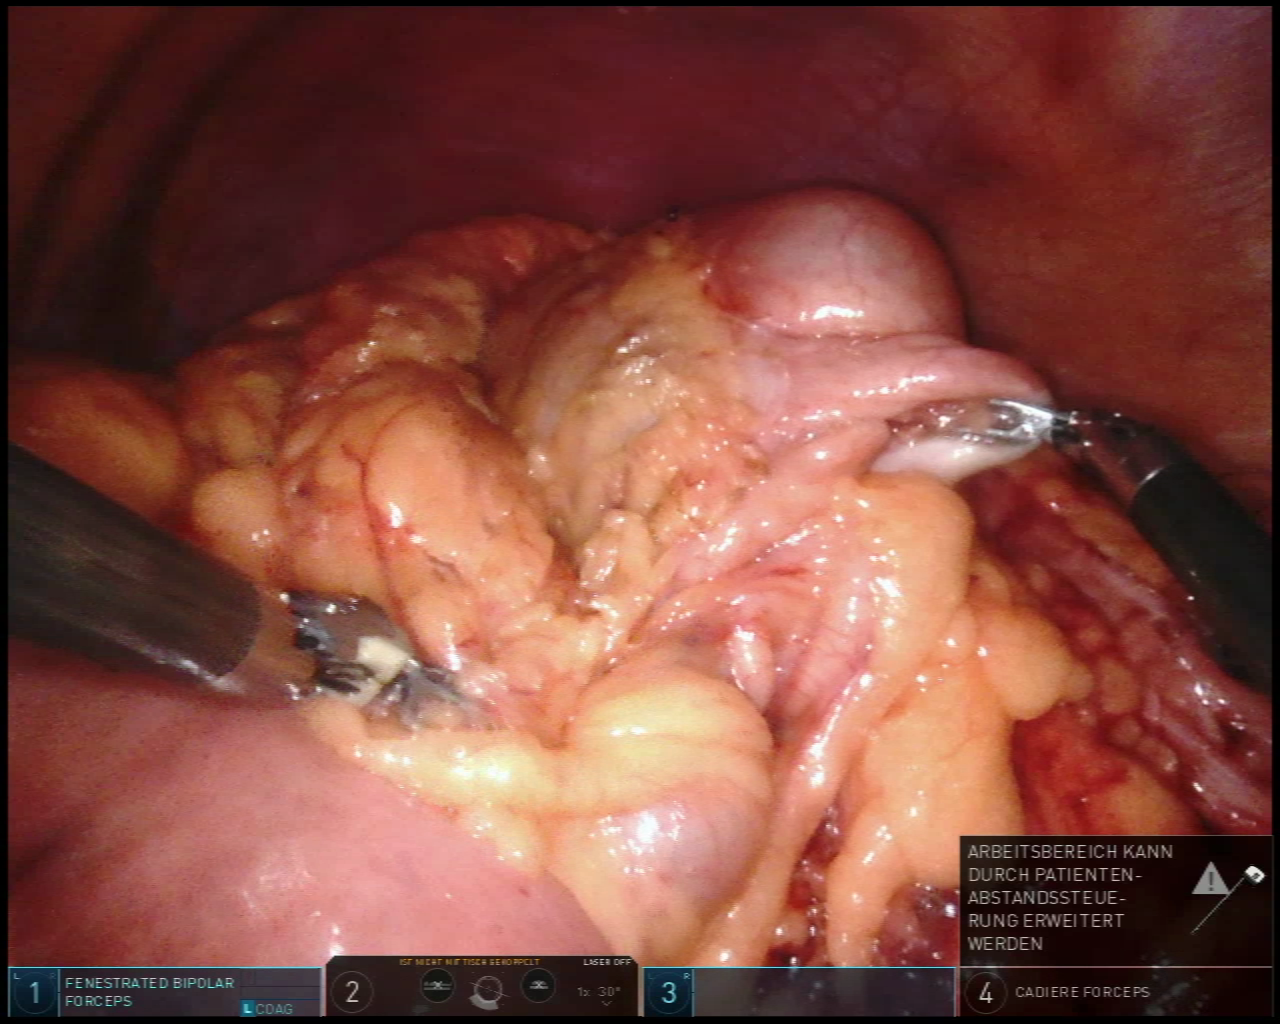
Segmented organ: small_intestine
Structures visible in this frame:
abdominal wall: yes
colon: yes
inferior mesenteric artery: no
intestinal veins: no
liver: no
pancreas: no
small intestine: yes
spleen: no
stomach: no
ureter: no
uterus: no
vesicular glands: no